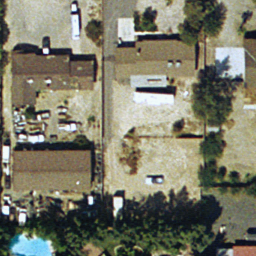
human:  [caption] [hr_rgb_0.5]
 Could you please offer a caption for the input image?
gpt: Some houses with a swimming pool in the medium residential area .

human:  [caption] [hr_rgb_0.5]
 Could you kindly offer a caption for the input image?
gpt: A medium residential area with houses and trees .

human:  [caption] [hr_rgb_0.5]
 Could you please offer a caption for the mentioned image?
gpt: It is a medium residential area .

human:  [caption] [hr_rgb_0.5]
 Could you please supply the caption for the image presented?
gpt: A medium residential area with some houses and a swimming pool .

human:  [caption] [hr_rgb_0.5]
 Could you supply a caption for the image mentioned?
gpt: This is a medium residential area with some houses and trees .